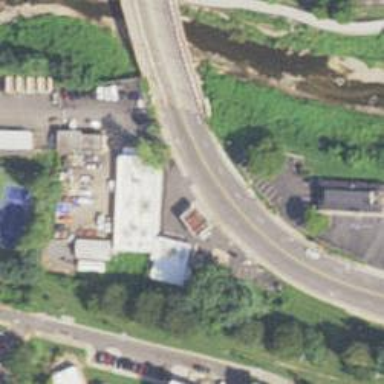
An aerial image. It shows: Convenience shop.